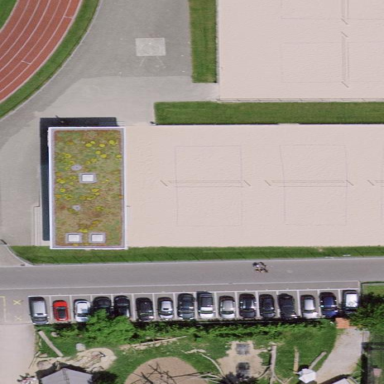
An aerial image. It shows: Sandy pitch for beach volleyball.